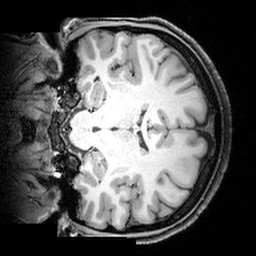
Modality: T1w
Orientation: coronal
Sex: female
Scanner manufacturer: siemens
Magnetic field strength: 3 T
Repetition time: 1.9 s
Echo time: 0.00397 s